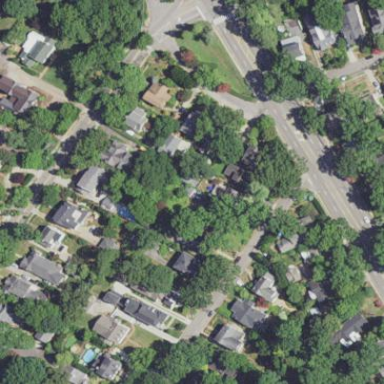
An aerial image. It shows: Residential neighbourhood.